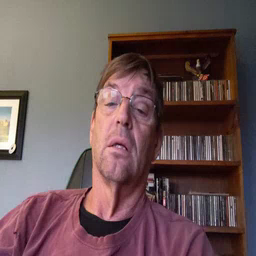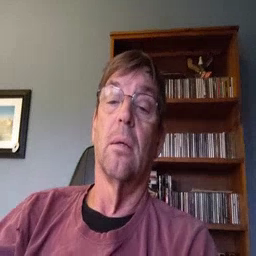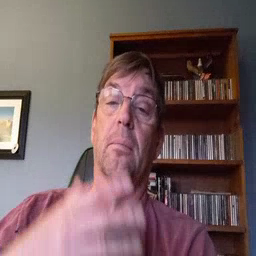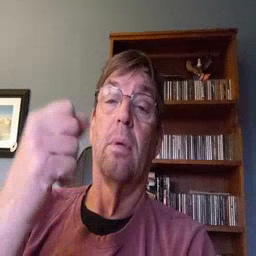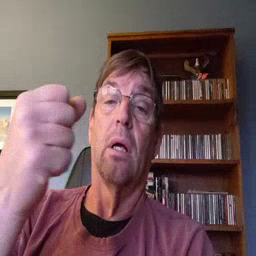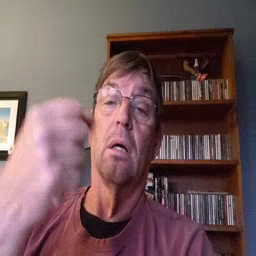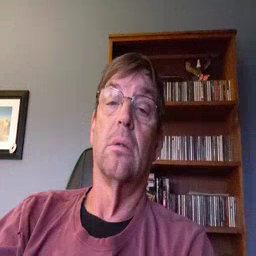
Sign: milk